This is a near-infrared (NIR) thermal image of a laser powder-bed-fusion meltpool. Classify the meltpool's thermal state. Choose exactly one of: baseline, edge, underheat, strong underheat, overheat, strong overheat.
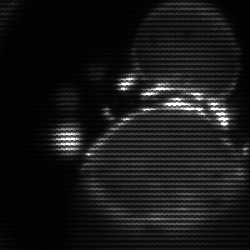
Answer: edge